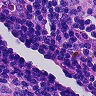
Metastatic tissue present: no